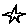
Label: star